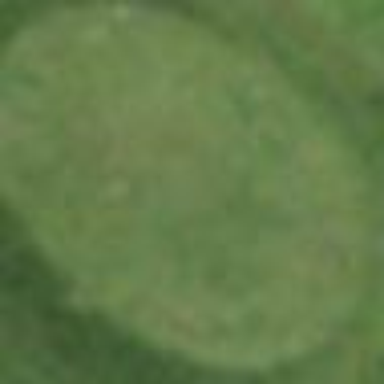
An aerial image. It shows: Golf tee.